Question: Here's a screenshot of my app:

The list of fillers that you see are coming from the database and are all tied to multiple capsules. I don't ever want to show ALL fillers. I only want to show fillers based on the capsule selected. There are 4 capsules that the user can select from. When the user chooses #0 Capsule, for example, I want the Filler list to change to only show fillers related to the #0 Capsule. Same for the other capsules as well.
What's the best way to dynamically modify the filler list to only show fillers based on the capsule selected? Do I want to make a call to my C# method that retrieves the list of fillers and pass in the capsule chosen, which would involve a post-back? Or is there a better way to do this via client-side?
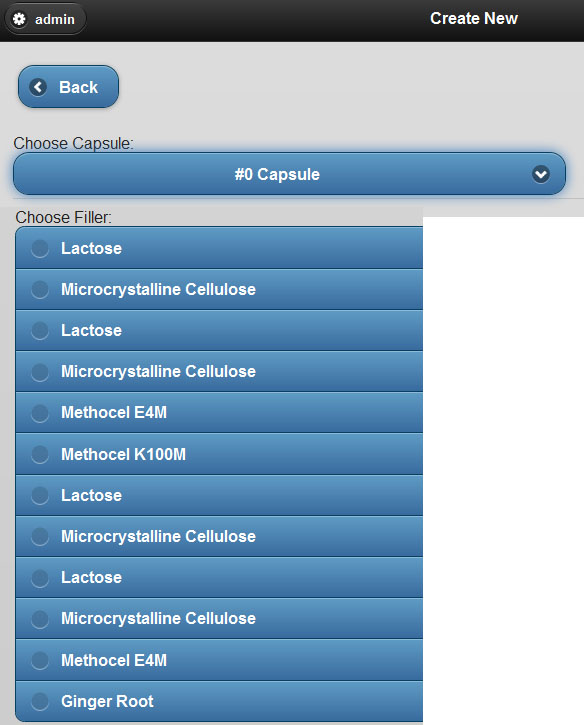
Answer: 1. Make a controller with a method called GetFillersByCapsule(int capsuleTypeId). This should return the fillers on a json object.
2. If you're using jQuery on the client side you should write a function that makes the ajax call to this controller method. Bind the call to document.ready and to dropdown change. Something like this: <script>
var dropdown = $("#dropdownId"); //Declare this first so you don't have to search the DOM each time
function getFillers(){
$.ajax("yourControllerMethodUrlHere", {
data: {id: dropdown.val()},
type: "GET",
contentType: "application/json",
dataType: "json",
success: function (result) {
//Use the resulting JSON here to repopulate the list containing the fillers
},
}
$(document).ready(function(){
fill
});